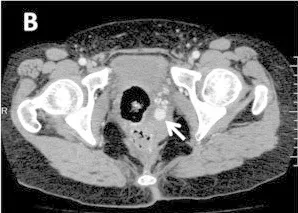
Pelvic contrast-enhanced computed tomography pseudoaneurysms (white arrows). On the fourth postpartum day. On the sixth postpartum day.
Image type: radiology (ct)